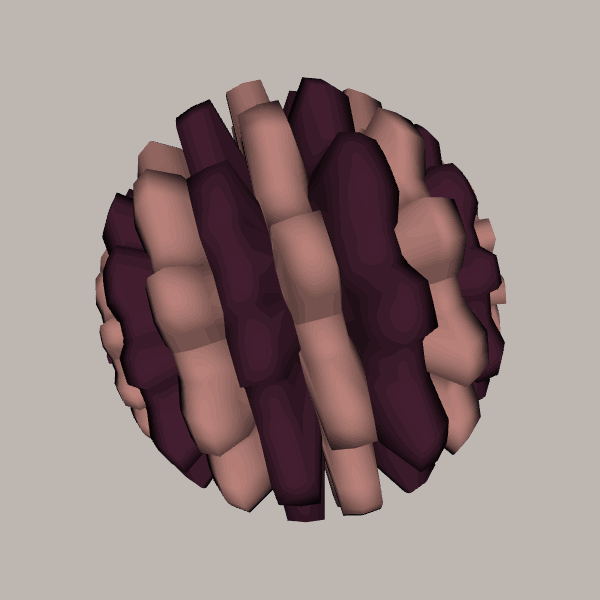
Background: light